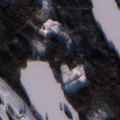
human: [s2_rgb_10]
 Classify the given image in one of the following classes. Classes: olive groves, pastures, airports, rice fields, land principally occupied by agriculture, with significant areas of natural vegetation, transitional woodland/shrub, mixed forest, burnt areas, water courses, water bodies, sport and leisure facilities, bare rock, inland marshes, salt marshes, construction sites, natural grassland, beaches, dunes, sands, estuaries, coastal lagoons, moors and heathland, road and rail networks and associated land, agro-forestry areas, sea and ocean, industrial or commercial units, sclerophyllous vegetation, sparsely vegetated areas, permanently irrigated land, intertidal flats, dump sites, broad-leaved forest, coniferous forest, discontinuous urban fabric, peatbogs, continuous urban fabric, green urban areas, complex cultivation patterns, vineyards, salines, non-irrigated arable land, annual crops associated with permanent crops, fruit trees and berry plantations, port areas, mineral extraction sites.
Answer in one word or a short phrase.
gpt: land principally occupied by agriculture, with significant areas of natural vegetation, coniferous forest, mixed forest, water bodies